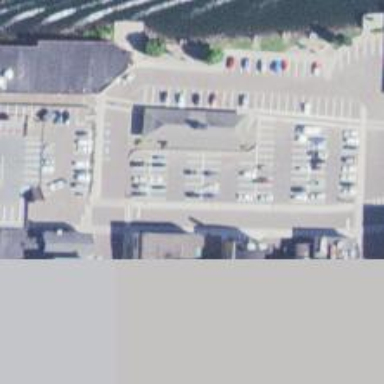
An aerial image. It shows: Square.